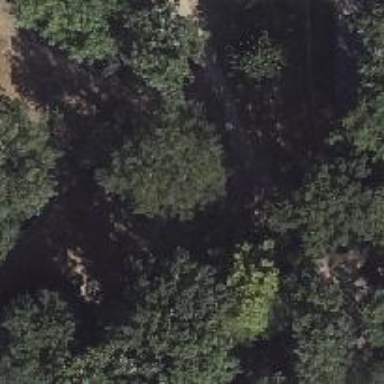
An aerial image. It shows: Broadleaved deciduous tree located in park.